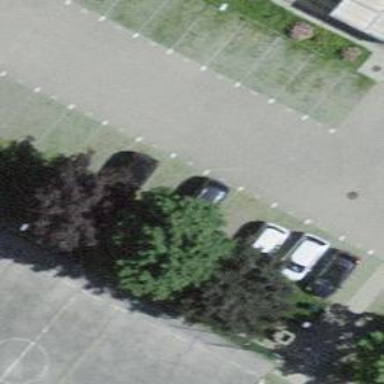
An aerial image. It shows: Parking area near baseball facility.